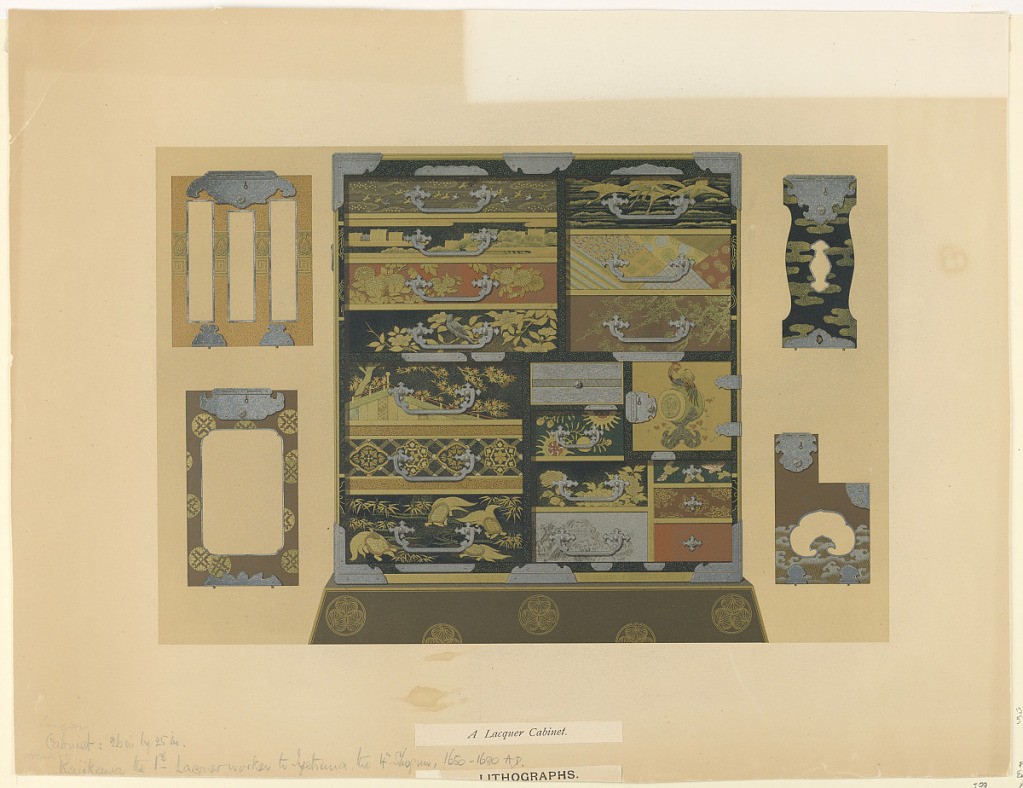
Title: Print
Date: ca. 1890
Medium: Lithograph in colored inks on paper
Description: Depicts a black and red lacquer cabinet, with drawers and compoartments, seen frontally and details, either side. Cabinet made by Kajikawa, the first lacquer-worker to Iyetruna, the fourth Shogun of Japan (1650-1680).